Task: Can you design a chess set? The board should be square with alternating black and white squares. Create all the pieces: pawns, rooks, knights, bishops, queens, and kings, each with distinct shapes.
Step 3732:
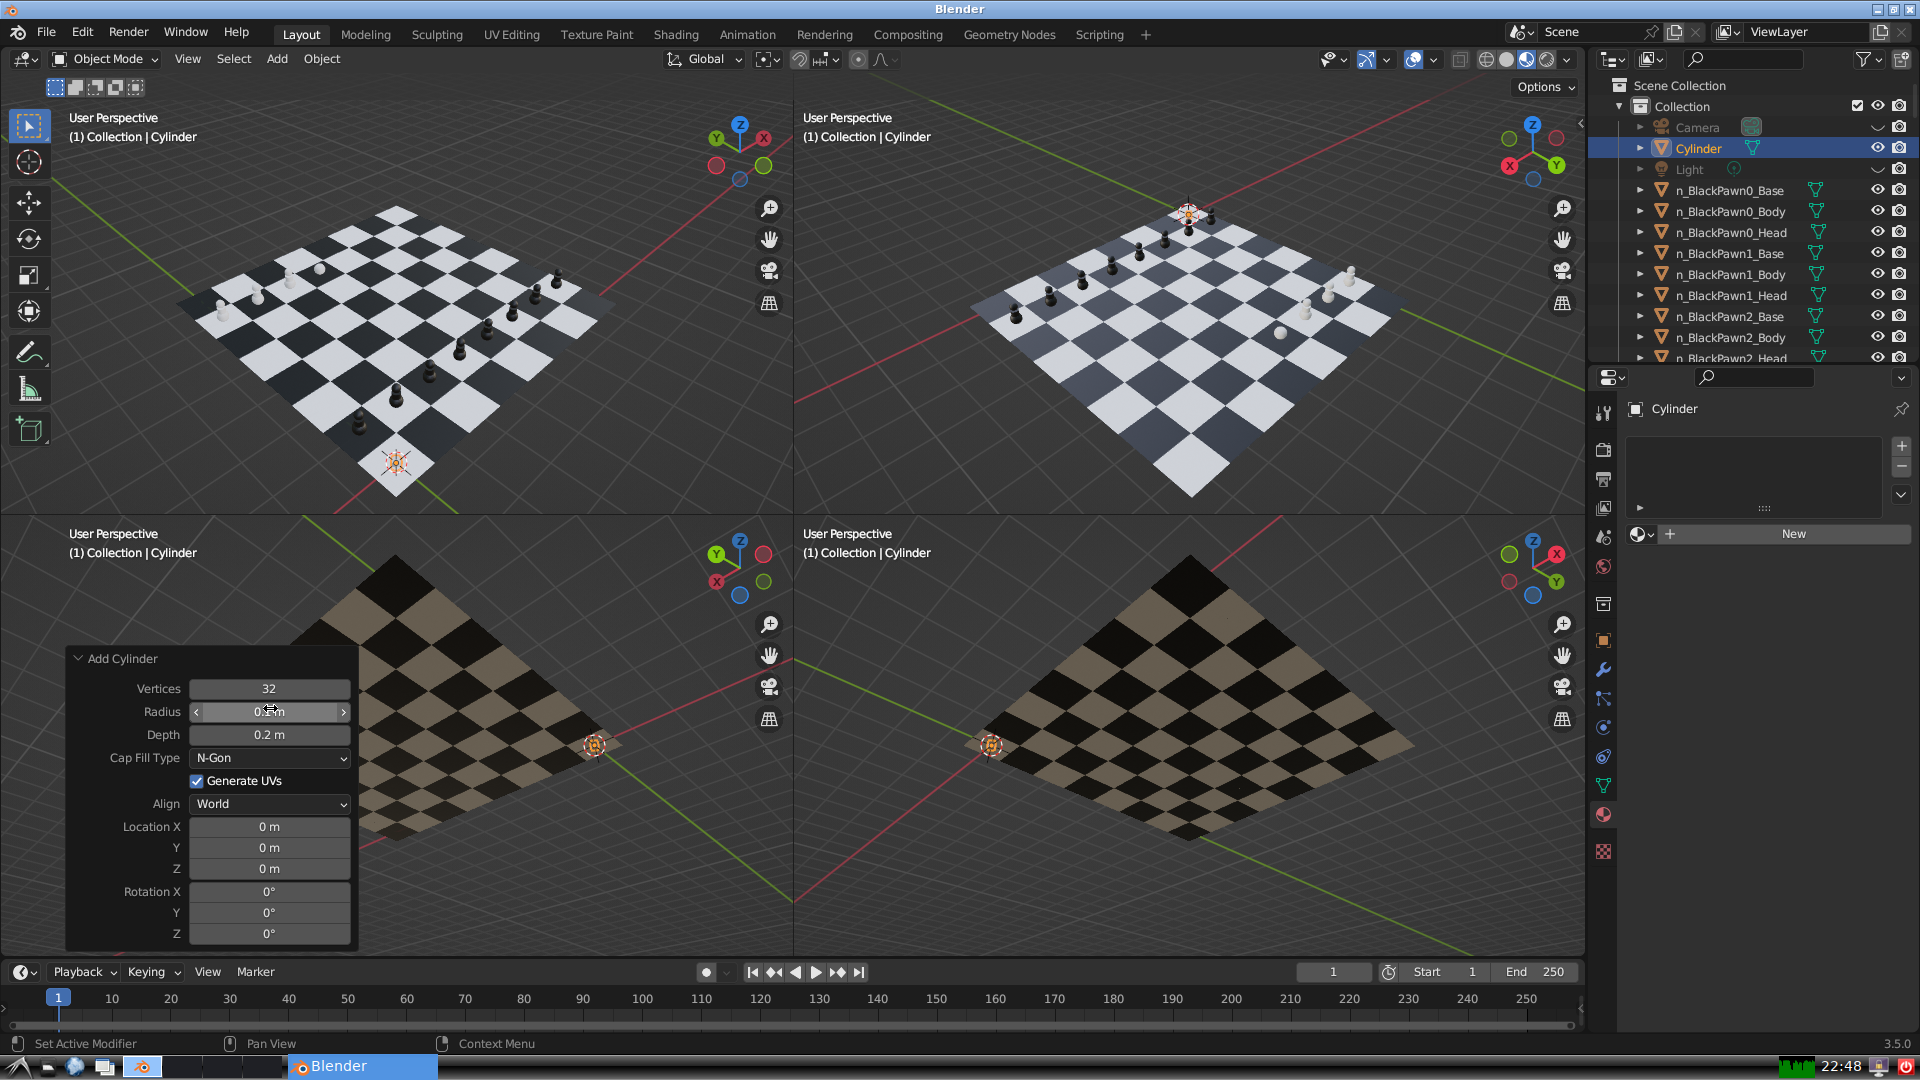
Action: {"mouse_move": [960, 540]}